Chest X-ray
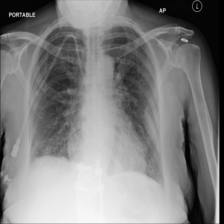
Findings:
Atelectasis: negative
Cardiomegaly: negative
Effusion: negative
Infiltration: negative
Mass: negative
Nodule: negative
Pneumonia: negative
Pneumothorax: negative
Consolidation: negative
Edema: negative
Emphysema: negative
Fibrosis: negative
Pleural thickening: negative
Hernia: negative